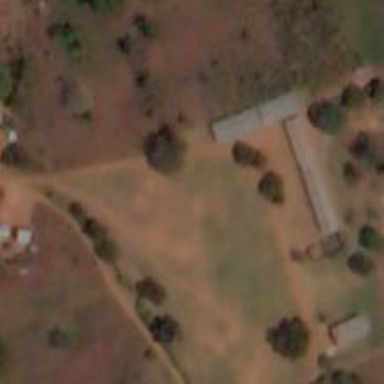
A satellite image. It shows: School.